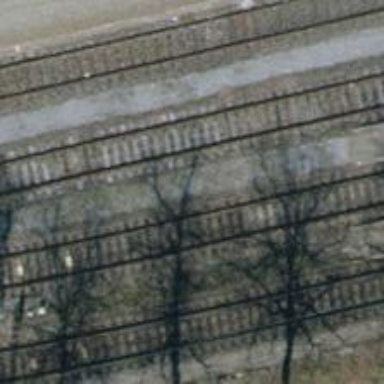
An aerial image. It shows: Single-track railway with electrified contact lines.